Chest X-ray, PA view. Patient: 41 years old, sex F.
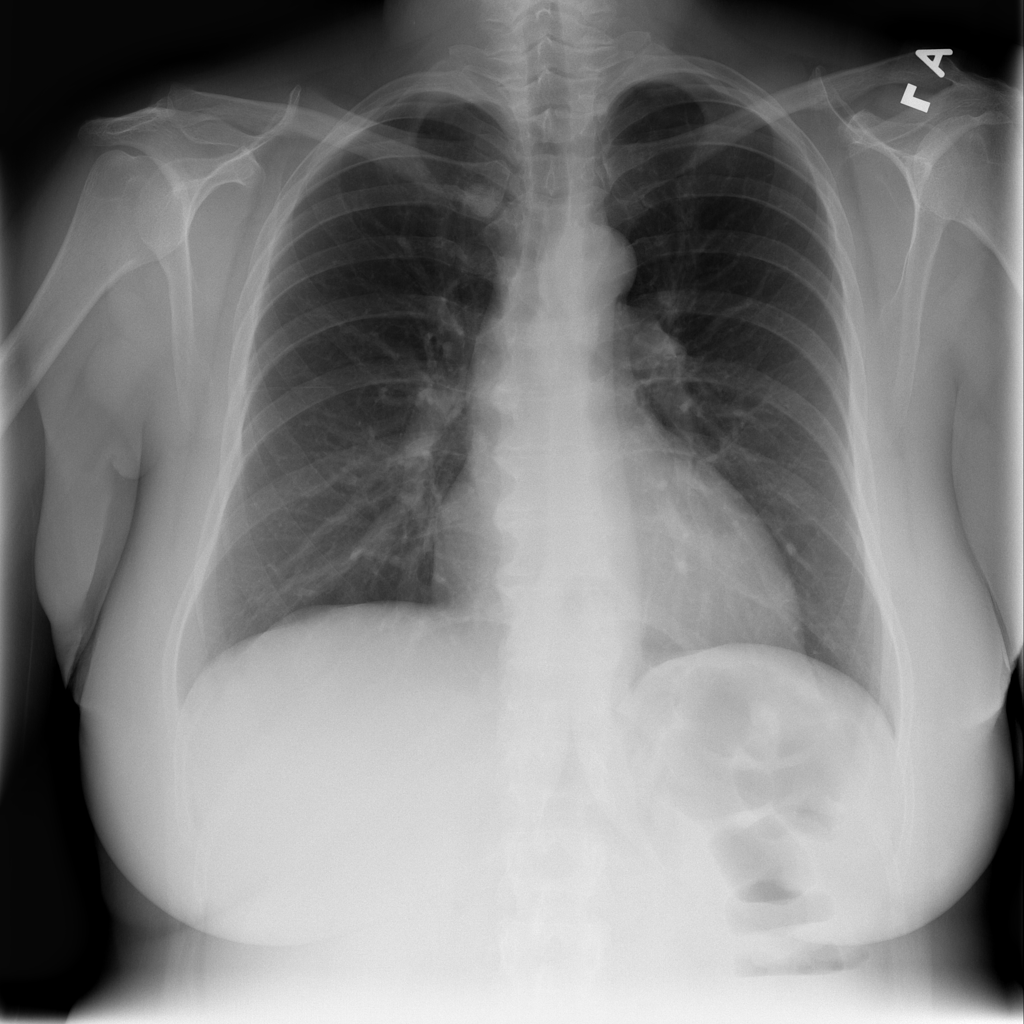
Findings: No Finding